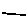
Label: line